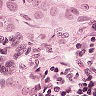
Metastatic tissue present: yes